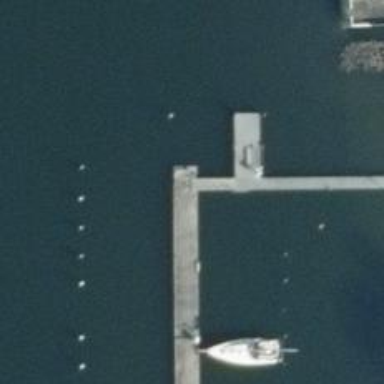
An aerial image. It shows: Man-made pier.